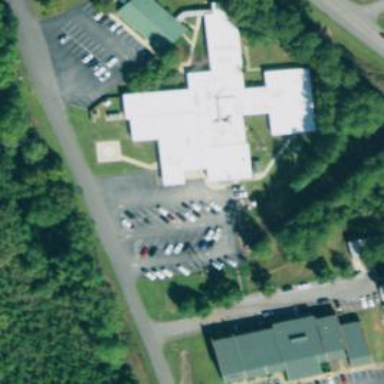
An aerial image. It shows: Hospital providing healthcare services.